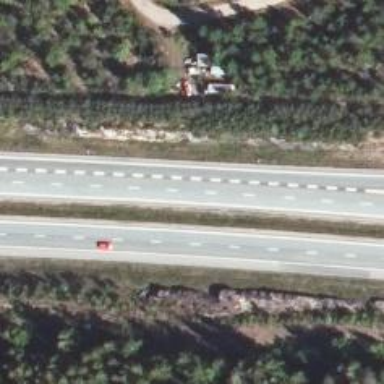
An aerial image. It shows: Asphalt motorway.